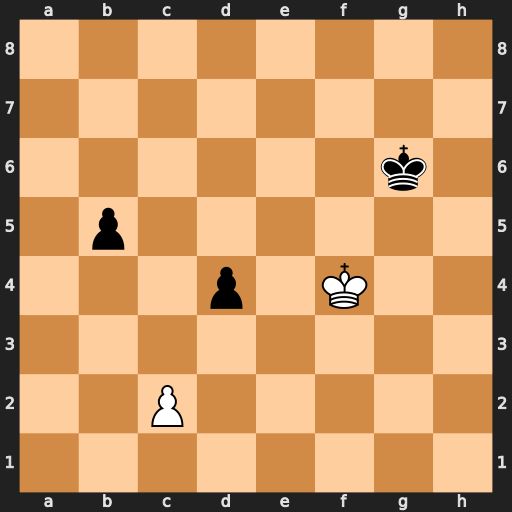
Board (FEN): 8/8/6k1/1p6/3p1K2/8/2P5/8
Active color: w
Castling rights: -
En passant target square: -
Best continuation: Ke4 d3 Kxd3